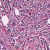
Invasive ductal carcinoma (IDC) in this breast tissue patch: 1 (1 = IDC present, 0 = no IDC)